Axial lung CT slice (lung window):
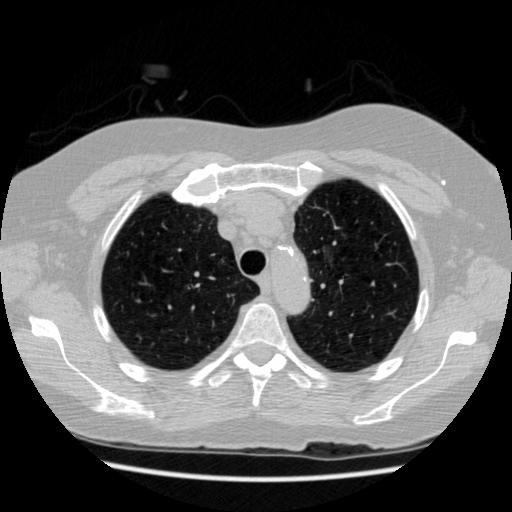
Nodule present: no